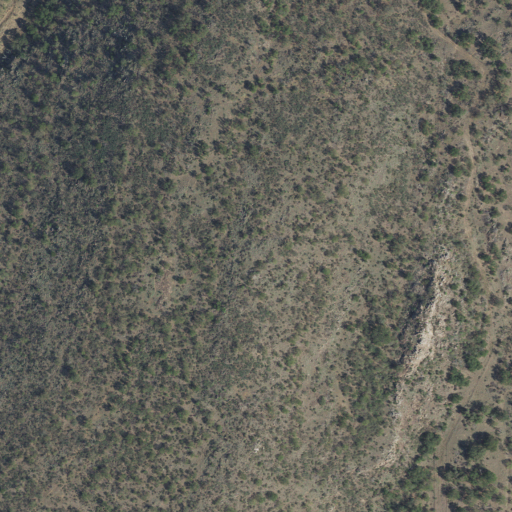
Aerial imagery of mountain in Texas named Shaft Mountain containing shrub, evergreen forest, and deciduous forest